Question: I have a main menu screen with a simple ListView that contains "links" to further screens in my app (Browse, Bookmarks, Settings, About, etc.). Underneath the ListView there is a TextView (more accurately, a TextSwitcher that rotates TextViews) that changes every 10 seconds to display a new "tip".

In portrait mode, this works fine. There are my five list items in the ListView , and my tip label underneath. However, when I switch to landscape mode, the ListView is taller than the screen. The ListView scrolls normally, but I cannot scroll past the end of the ListView to see the TextView underneath.
I have tried every possible combination of Layouts, wrappers, ScrollViews, and layout_height parameters and I simply cannot get it to behave.
Here is the simplest code I can use to get the result pictured above:
'''
<?xml version="1.0" encoding="utf-8"?>
<RelativeLayout xmlns:android="http://schemas.android.com/apk/res/android"
android:layout_width="wrap_content" android:orientation="vertical"
android:layout_height="fill_parent">
<LinearLayout android:id="@+id/ListLayout"
android:layout_width="fill_parent" android:layout_height="wrap_content">
<ListView android:id="@id/android:list" android:layout_width="fill_parent"
android:layout_height="wrap_content" android:layout_weight="1">
</ListView>
</LinearLayout>
<LinearLayout android:id="@+id/TipLayout"
android:layout_width="fill_parent" android:layout_height="wrap_content"
android:layout_below="@+id/ListLayout">
<TextSwitcher android:layout_width="wrap_content"
android:layout_height="wrap_content" android:id="@+id/TipSwitcher">
<TextView android:layout_width="wrap_content"
android:layout_height="wrap_content" android:textSize="7pt"
android:id="@+id/Tip1TextView" android:text="Tip: Hello, Android!"></TextView>
<TextView android:layout_width="wrap_content"
android:layout_height="wrap_content"
android:text="Tip: This is the second TextView in the TipSwitcher!"
android:id="@+id/Tip2TextView" android:textSize="7pt"></TextView>
</TextSwitcher>
</LinearLayout>
</RelativeLayout>
'''
Like I've said, I've already tried so many different combinations that I can't list them, and for the most part I was randomly inserting XML in an attempt to get something to work the way I wanted. So I'd greatly appreciate suggestions as to how I would go about doing this the right way.
Thanks.
EDIT: Something I forgot to mention, this may or may not be relevant. My MainMenuActivity is extending ListActivity. According to the docs, "ListActivity has a default layout that consists of a single, full-screen list in the center of the screen." But, "If you desire, you can customize the screen layout by setting your own view layout with setContentView() in onCreate()." So I don't think the ListActivity is interfering.
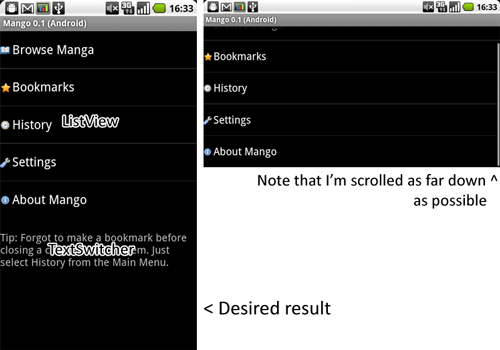
Answer: Put the 'TextSwitcher' in the 'ListView' itself. You can use 'addFooterView()' for this.